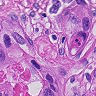
Metastatic tissue present: yes